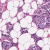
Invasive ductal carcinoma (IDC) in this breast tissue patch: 1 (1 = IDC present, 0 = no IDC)